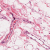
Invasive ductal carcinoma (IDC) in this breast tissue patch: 0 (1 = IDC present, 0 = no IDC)